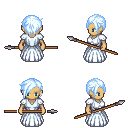
a pixel art fantasy rpg character, female body template, human, tanned skin, underdress, white pants, white cyan pixie cut hairstyle, brown shoes, spear, four views (front, back, left, right), 2x2 character sprite sheet, small pixel art, hard edges, no anti-aliasing